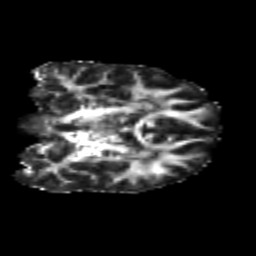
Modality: FA
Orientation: coronal
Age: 21
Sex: female
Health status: healthy
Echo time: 0.074 s